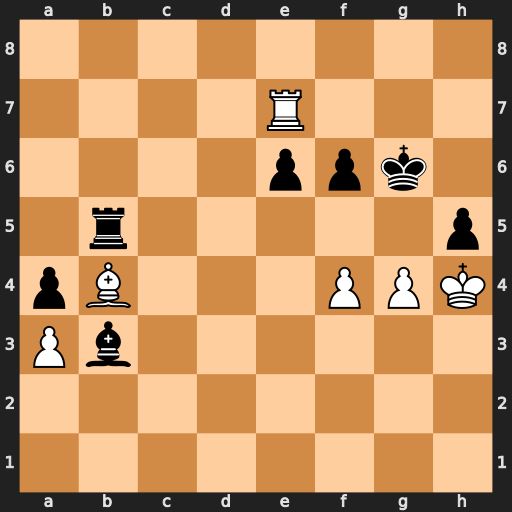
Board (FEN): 8/4R3/4ppk1/1r5p/pB3PPK/Pb6/8/8
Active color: w
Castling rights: -
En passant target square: -
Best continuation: f5+ Rxf5 gxf5+